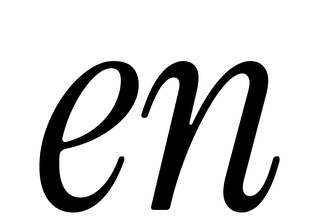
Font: InstrumentSerif-Italic